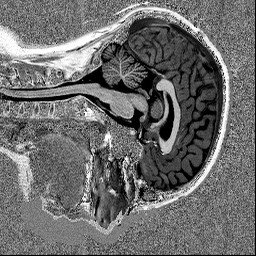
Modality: UNIT1
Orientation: sagittal
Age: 24
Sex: female
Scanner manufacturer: siemens
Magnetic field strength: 3 T
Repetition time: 5 s
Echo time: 0.00298 s